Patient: sex F, age 58
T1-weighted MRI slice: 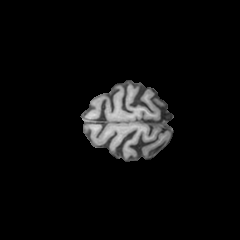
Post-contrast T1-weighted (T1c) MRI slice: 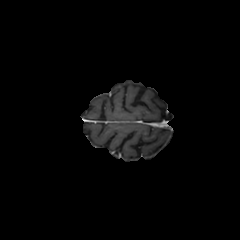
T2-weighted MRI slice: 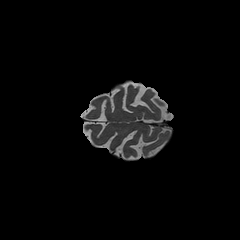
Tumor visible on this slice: no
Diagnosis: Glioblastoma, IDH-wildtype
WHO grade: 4